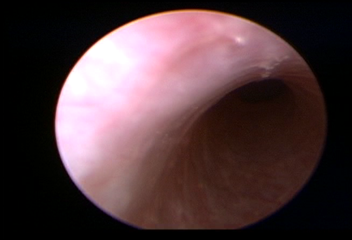
Modality: WLC
Class: Normal mucosa
Bladder cancer association: No